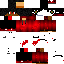
A male human skin with dark skin, wearing brown long hair dressed in a red hoodie and red pants, featuring a closed mouth.